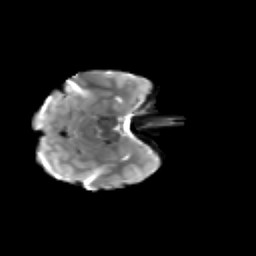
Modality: T2w
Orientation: axial
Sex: female
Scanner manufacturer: siemens
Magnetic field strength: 3 T
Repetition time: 5 s
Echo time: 0.071 s